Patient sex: M
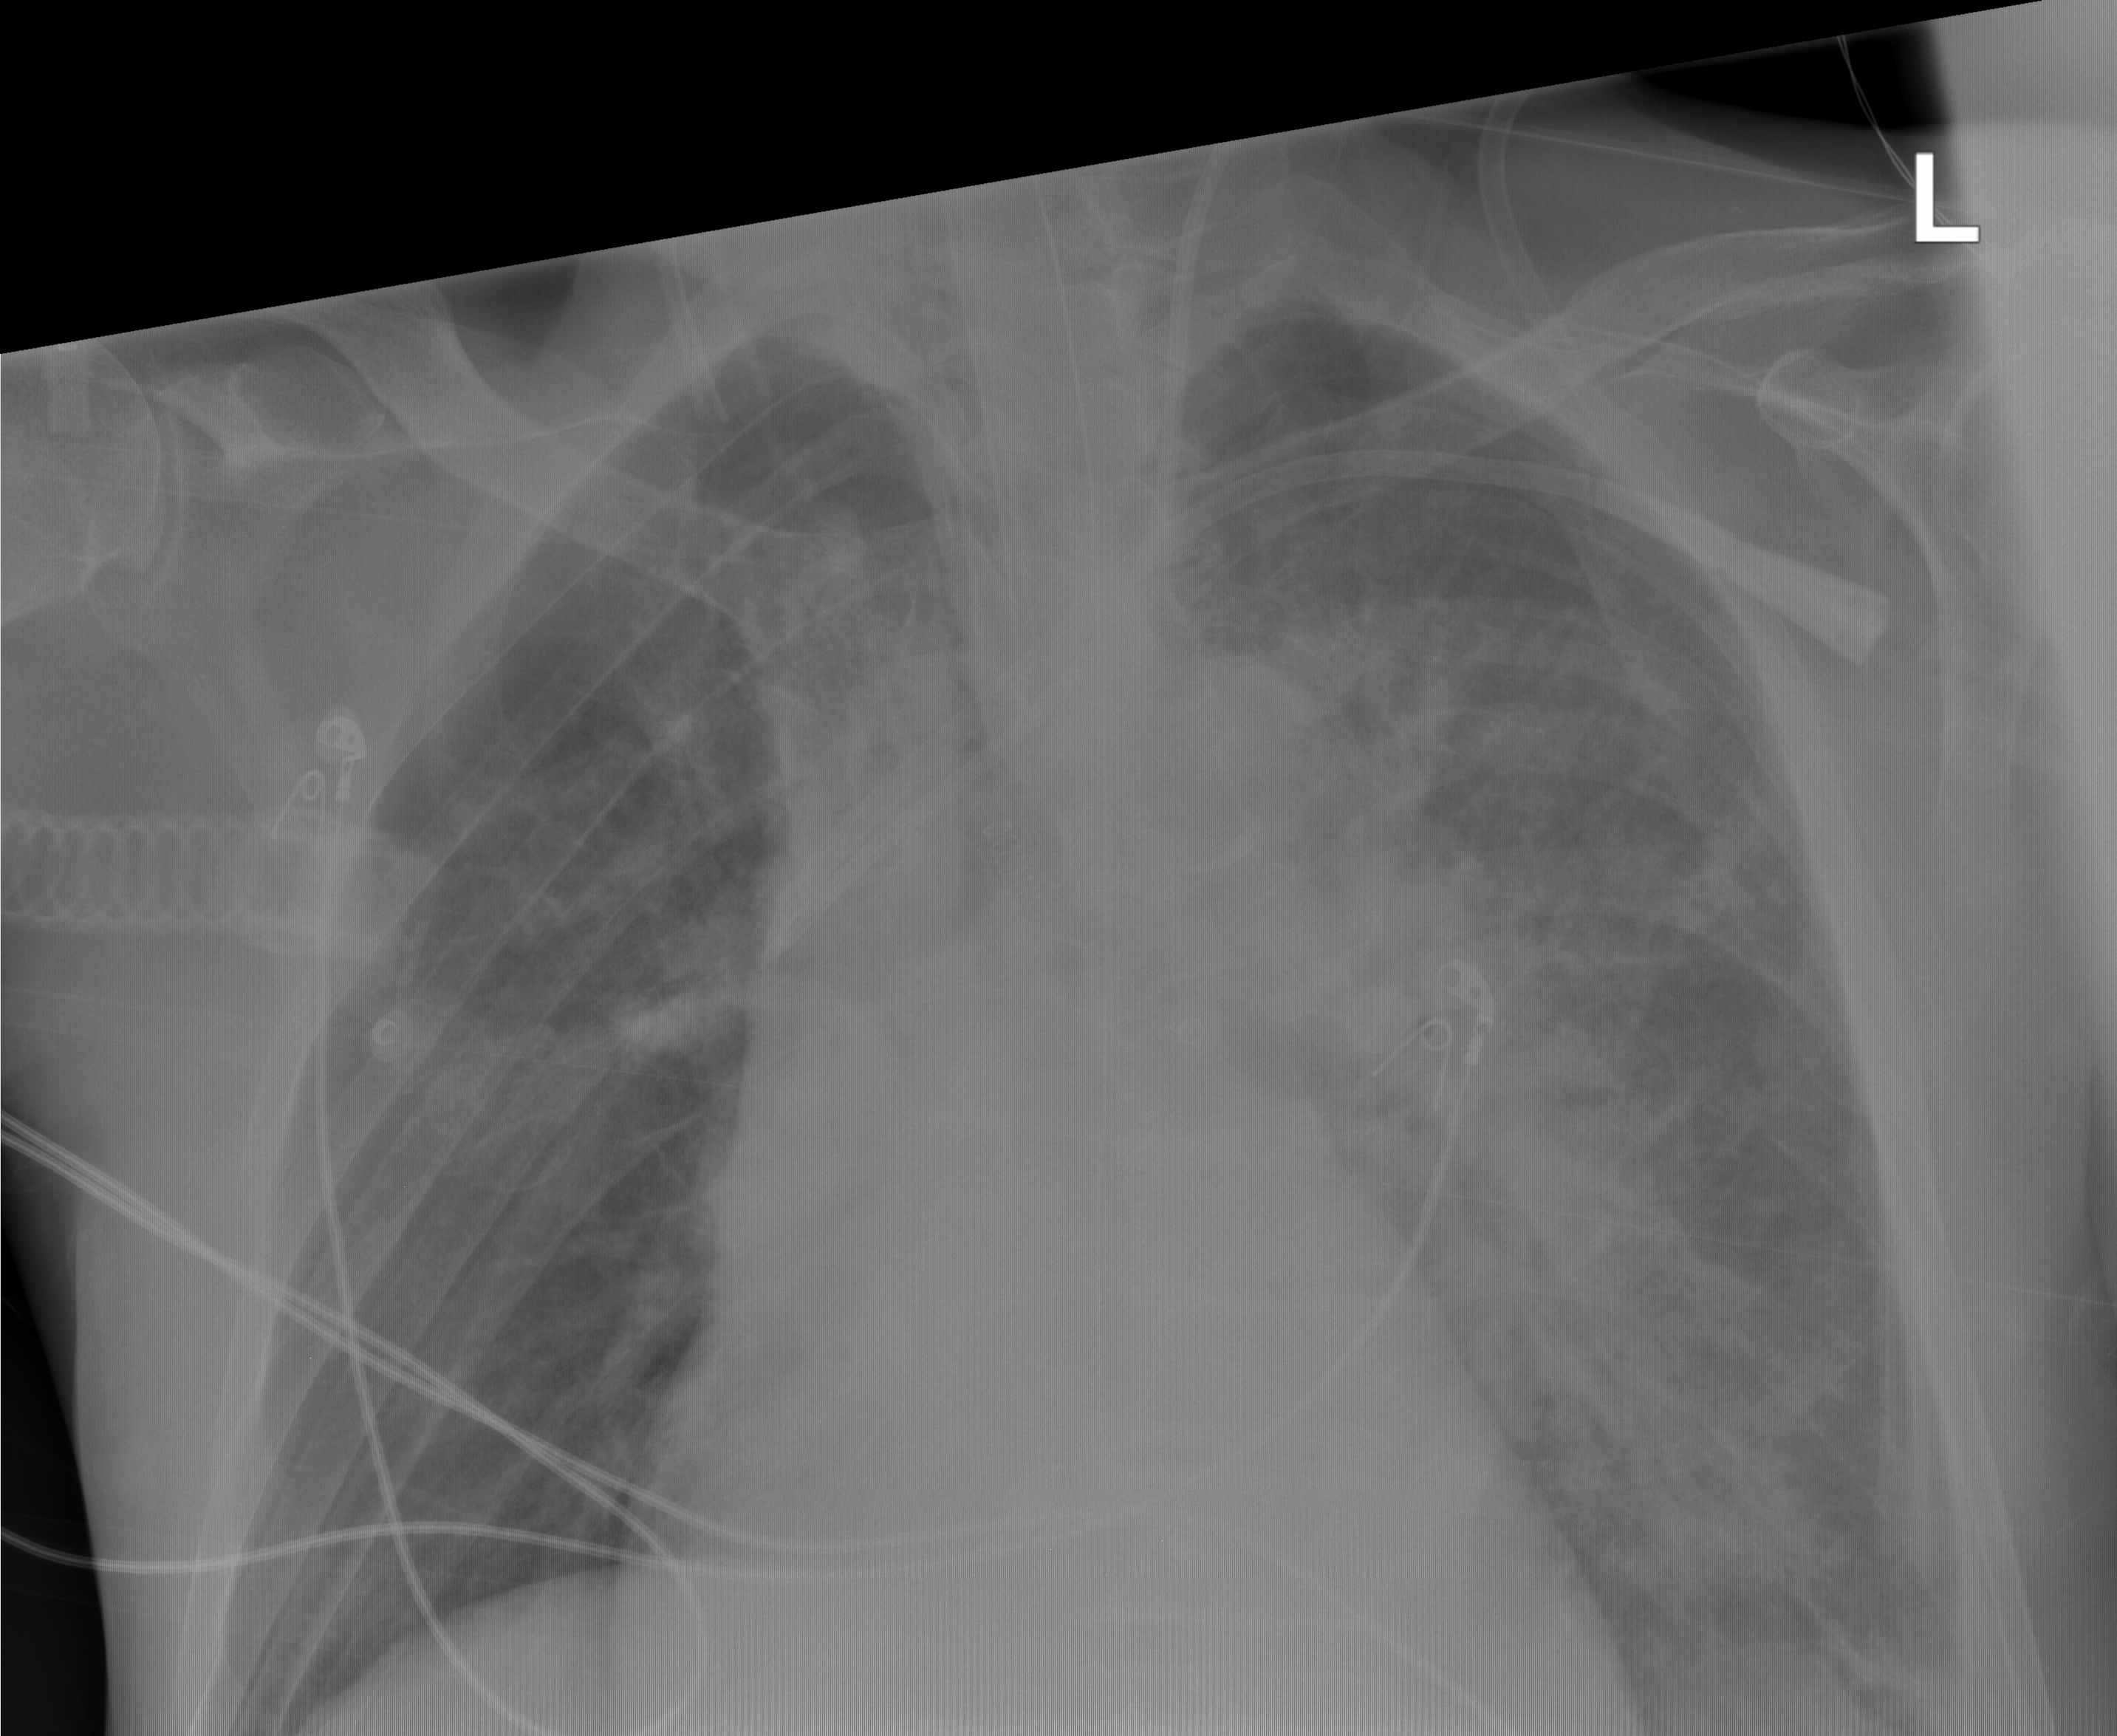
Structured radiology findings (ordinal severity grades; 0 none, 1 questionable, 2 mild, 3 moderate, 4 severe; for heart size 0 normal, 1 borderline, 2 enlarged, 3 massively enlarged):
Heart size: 3
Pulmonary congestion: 3
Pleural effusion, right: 0
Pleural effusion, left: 0
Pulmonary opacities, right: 2
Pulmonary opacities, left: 3
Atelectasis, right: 0
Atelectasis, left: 2